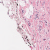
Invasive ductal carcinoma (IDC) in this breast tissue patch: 0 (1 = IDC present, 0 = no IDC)